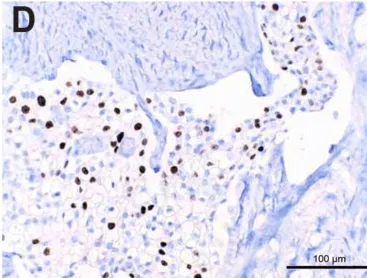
Immunohistochemical and fluorescence in situ hybridization findings. Ki-67-positive cells are notably prevalent in the hotspots, with an index of 23% (D).
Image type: pathology (immunostaining)